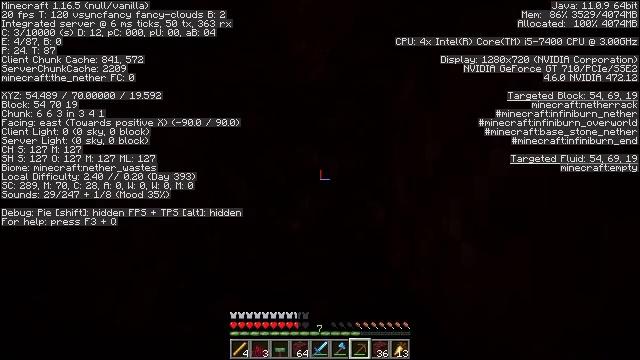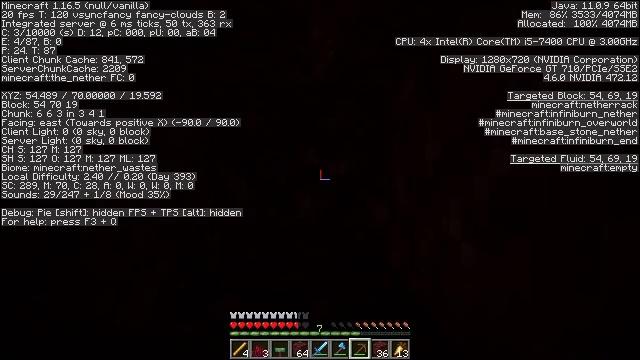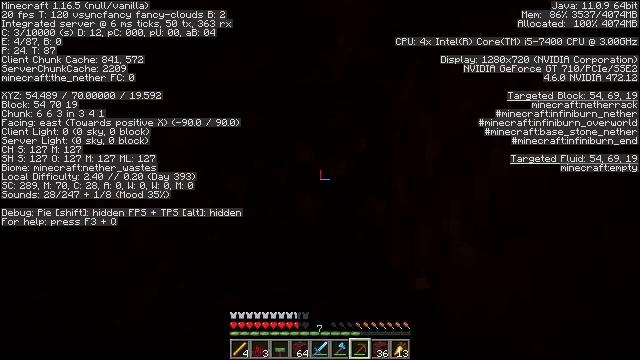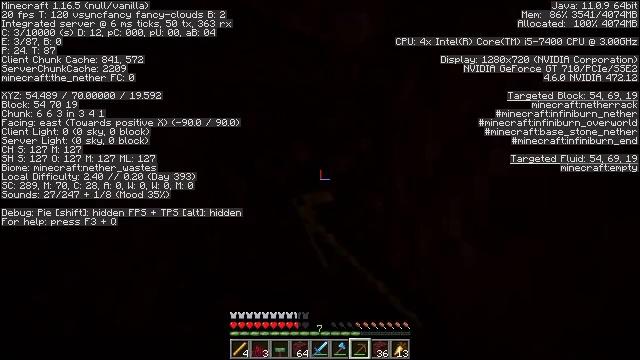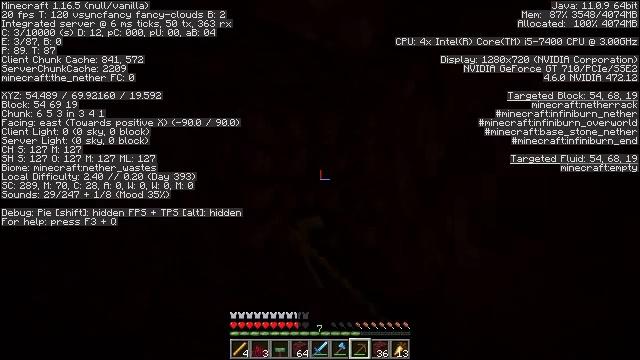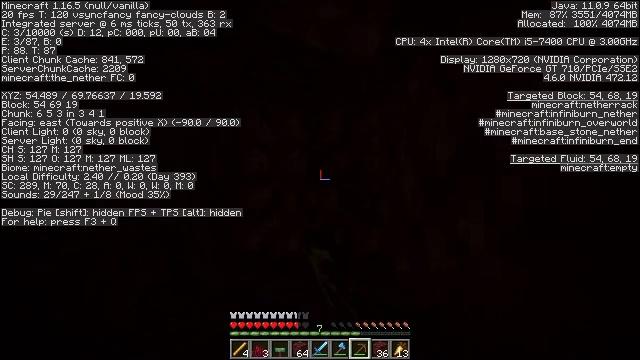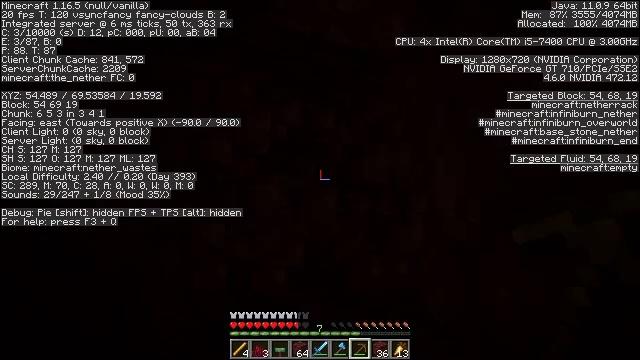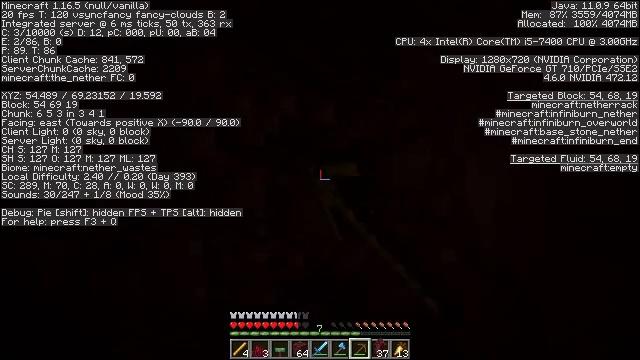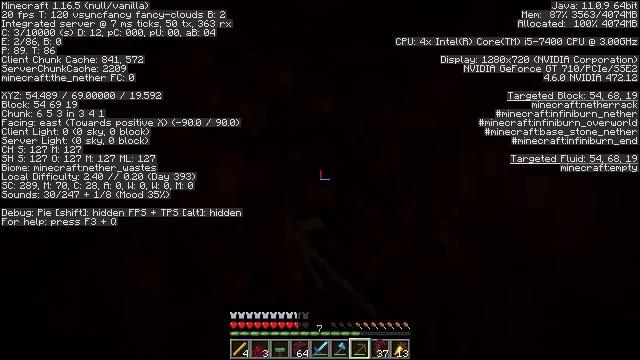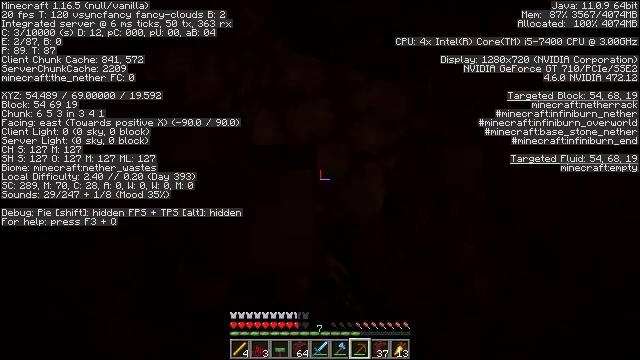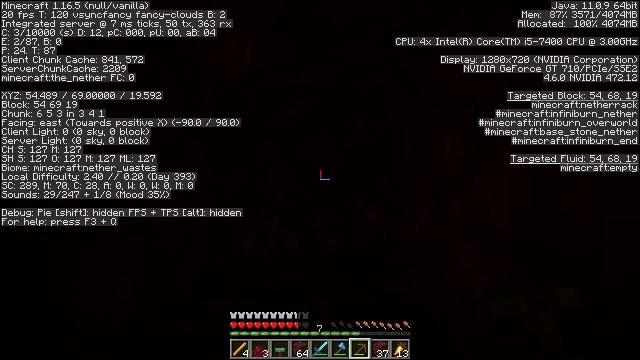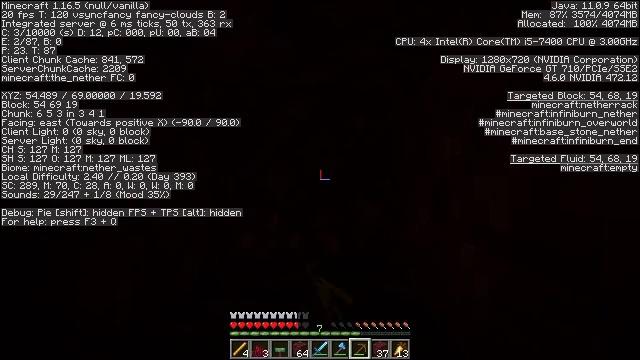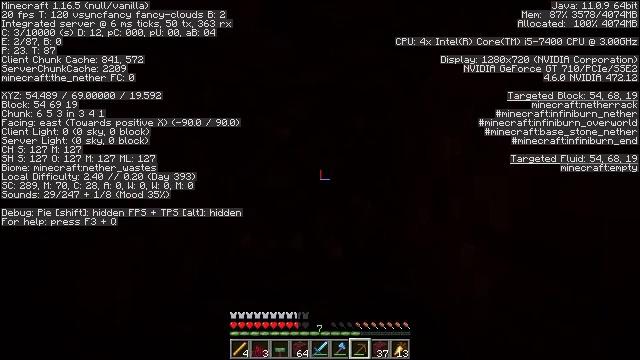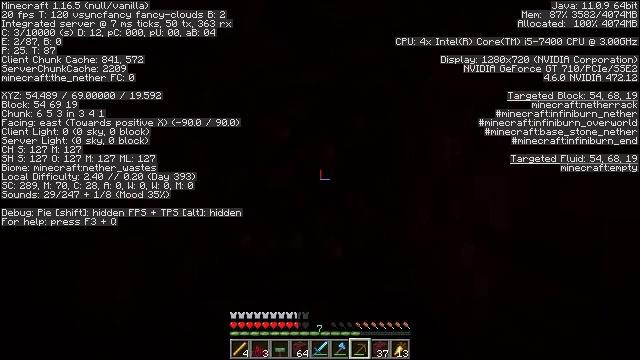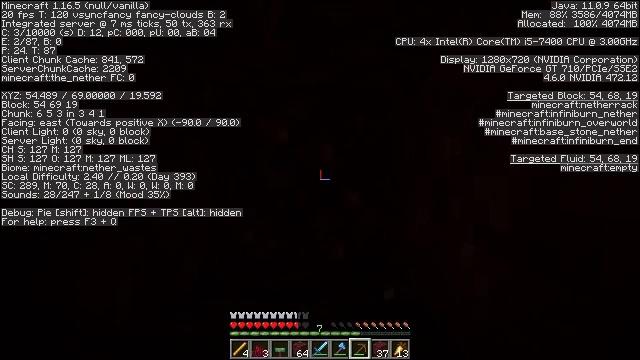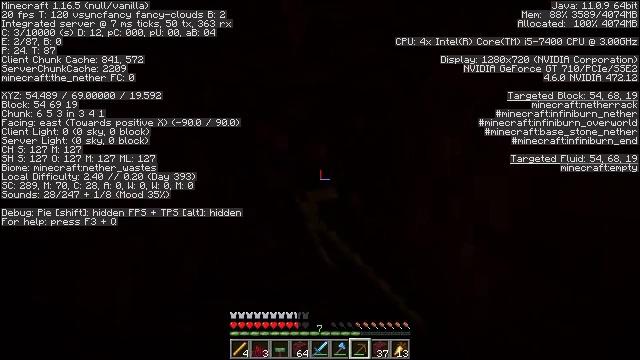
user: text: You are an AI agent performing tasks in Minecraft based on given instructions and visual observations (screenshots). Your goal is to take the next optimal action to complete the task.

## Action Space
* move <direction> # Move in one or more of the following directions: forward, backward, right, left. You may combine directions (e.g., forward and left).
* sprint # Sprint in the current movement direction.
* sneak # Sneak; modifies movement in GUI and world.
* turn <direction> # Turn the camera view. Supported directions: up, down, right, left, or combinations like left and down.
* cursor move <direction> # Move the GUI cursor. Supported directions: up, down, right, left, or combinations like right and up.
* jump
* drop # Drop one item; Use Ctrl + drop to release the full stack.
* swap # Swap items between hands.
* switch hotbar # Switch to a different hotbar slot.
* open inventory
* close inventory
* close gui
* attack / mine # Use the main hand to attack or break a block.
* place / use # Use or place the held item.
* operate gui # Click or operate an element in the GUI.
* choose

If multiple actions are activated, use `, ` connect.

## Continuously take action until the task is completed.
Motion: motion action
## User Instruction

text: Attack the netherrack to gather it.
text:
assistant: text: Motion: attack / mine
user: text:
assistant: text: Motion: attack / mine
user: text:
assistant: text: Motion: attack / mine
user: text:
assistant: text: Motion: attack / mine
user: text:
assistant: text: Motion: attack / mine
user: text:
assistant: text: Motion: attack / mine
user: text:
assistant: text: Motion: attack / mine
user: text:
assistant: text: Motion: attack / mine
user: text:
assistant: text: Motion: attack / mine
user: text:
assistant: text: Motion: attack / mine
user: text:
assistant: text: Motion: attack / mine
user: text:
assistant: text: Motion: attack / mine
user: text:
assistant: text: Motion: attack / mine
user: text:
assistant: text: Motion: attack / mine
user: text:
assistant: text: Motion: attack / mine
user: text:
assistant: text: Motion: attack / mine
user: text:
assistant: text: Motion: attack / mine
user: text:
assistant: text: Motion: attack / mine
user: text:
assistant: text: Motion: attack / mine
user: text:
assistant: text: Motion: attack / mine
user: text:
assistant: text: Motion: attack / mine
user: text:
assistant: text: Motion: attack / mine
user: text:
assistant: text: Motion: attack / mine
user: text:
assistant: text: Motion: attack / mine
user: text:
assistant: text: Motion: attack / mine
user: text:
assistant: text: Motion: attack / mine
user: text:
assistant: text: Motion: attack / mine
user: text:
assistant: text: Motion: attack / mine
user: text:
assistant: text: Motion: attack / mine
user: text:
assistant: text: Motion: attack / mine